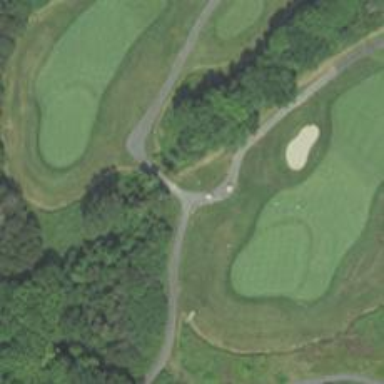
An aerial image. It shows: Asphalt service road used as golf cart path.